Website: home-depot
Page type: newsletter-management
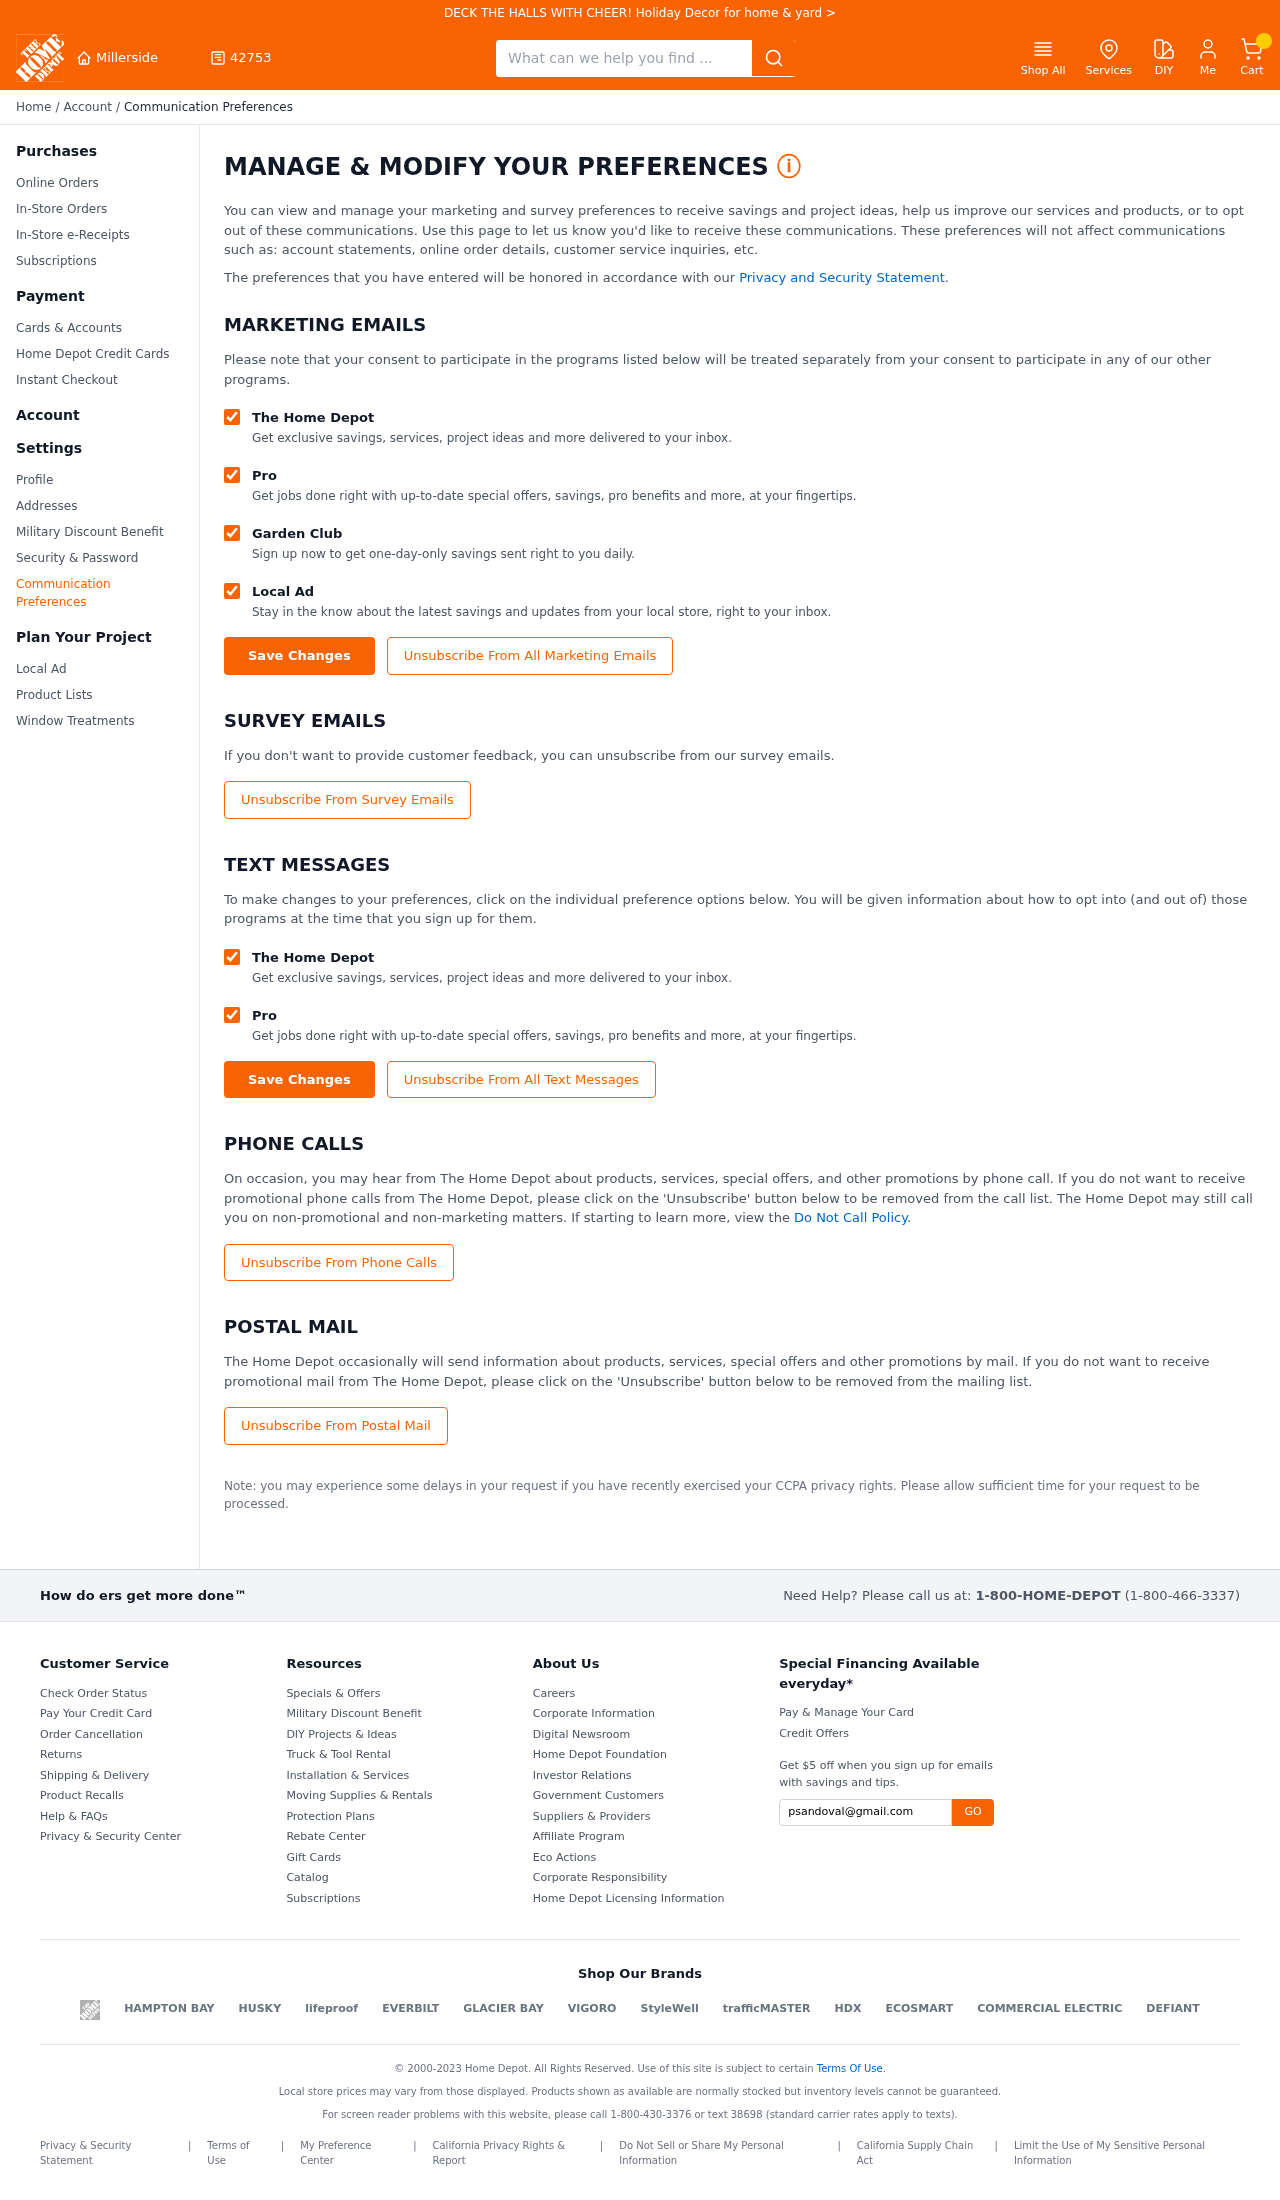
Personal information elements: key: PII_CITY
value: Millerside
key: PII_POSTCODE
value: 42753
Search elements: key: HEADER_SEARCH
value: What can we help you find ...